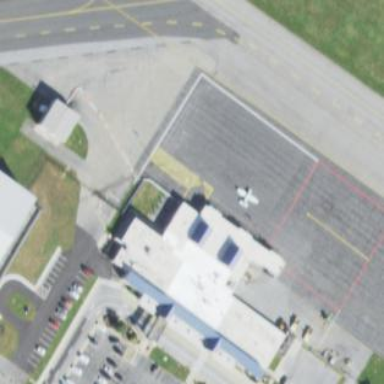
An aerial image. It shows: Apron at the airport.